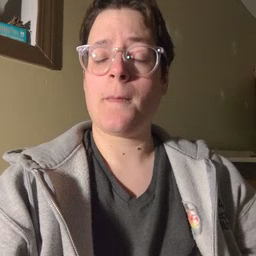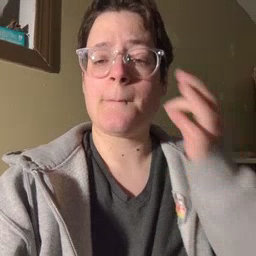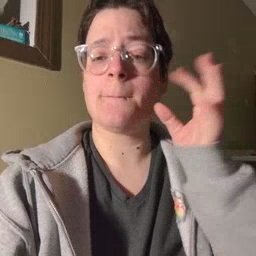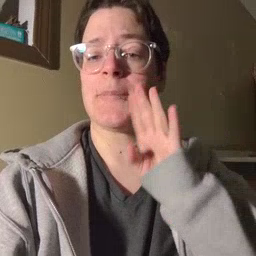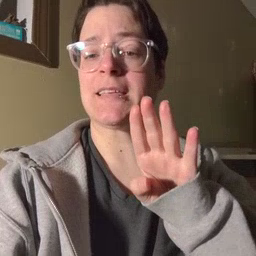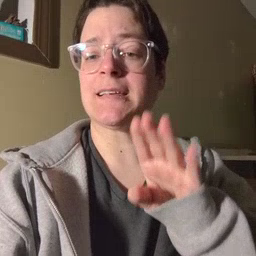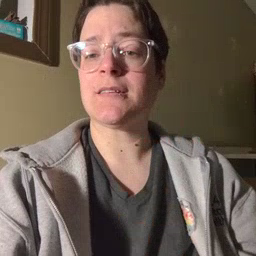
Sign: bee